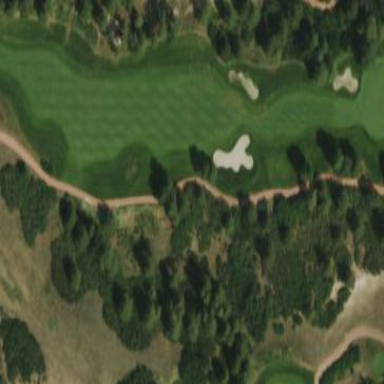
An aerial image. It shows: Area with grass used as rough in golf course.